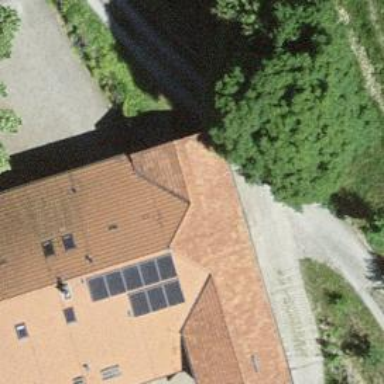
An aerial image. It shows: Farm building.